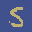
Label: 5